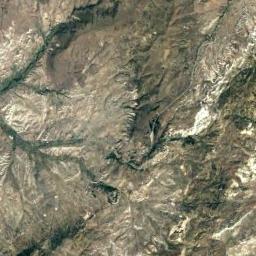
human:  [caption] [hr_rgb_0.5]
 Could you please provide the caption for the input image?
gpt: The mountains are winding and undulating .

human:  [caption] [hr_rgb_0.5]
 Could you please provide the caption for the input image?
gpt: The folded mountain consists of some ridges and valleys and its rocks are brown .

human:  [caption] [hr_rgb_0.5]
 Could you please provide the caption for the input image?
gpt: The mountain is consist of half of black soil and half of white soil .

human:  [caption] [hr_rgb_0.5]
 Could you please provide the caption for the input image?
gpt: Seventy percent of the area on this mountain is bare orange-red land .

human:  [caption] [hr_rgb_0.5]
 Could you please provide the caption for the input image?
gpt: There are some rifts and white rocks on the brown mountain .